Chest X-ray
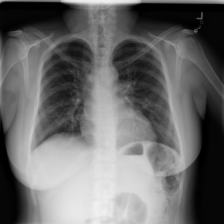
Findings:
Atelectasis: negative
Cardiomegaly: positive
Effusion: negative
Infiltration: positive
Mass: negative
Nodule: negative
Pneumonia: negative
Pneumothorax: negative
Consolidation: negative
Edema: negative
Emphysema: negative
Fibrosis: negative
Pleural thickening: negative
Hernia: negative